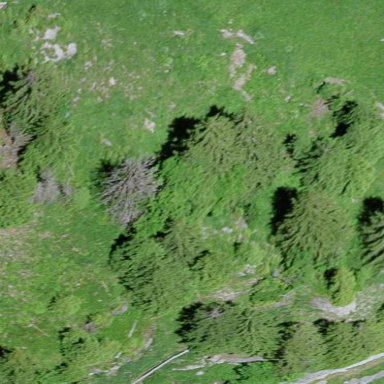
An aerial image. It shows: Forest area.